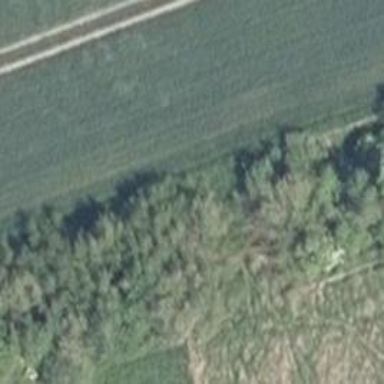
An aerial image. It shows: Row of broadleaved trees.